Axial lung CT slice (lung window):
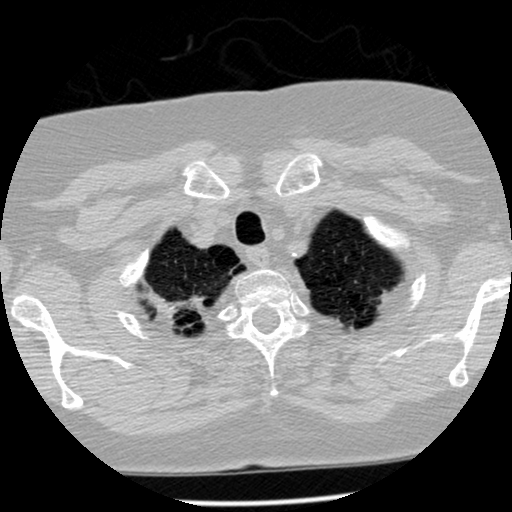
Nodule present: no